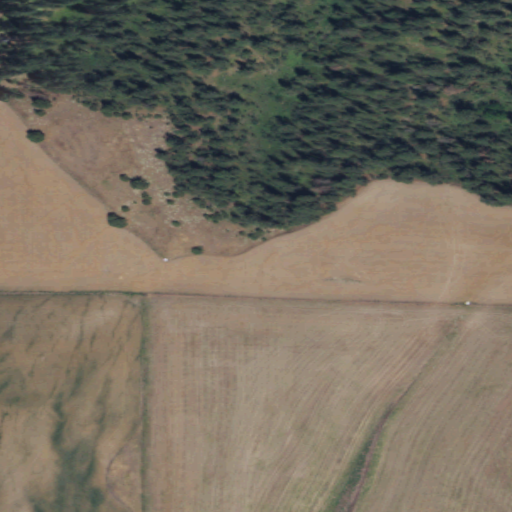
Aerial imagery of mountain in Washington named Needham Hill containing cultivated crops, evergreen forest, grassland, and shrub